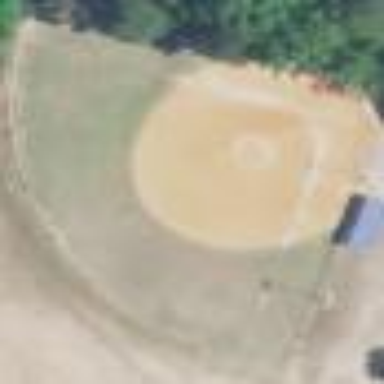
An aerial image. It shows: Baseball pitch for leisure land activities.